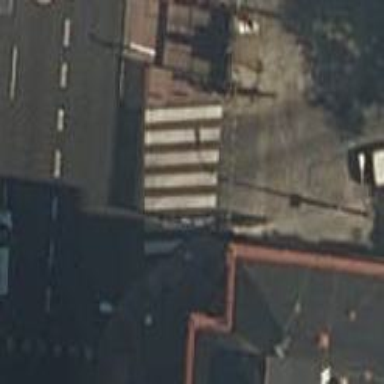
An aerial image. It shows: Marked road crossing.